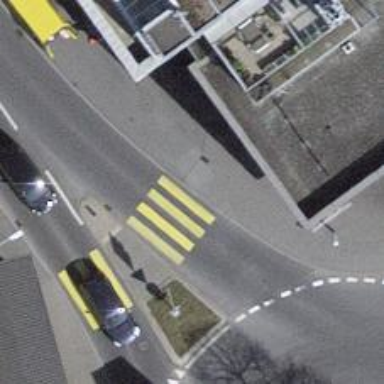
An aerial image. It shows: Kerb barrier.